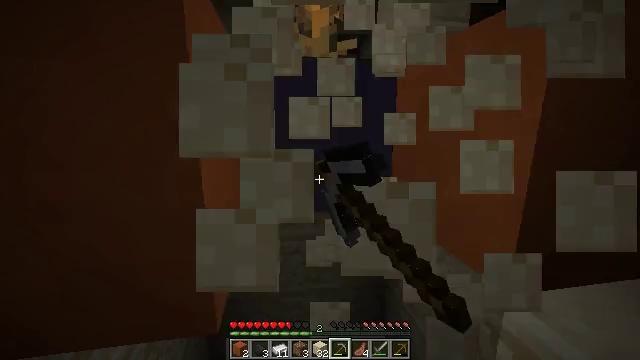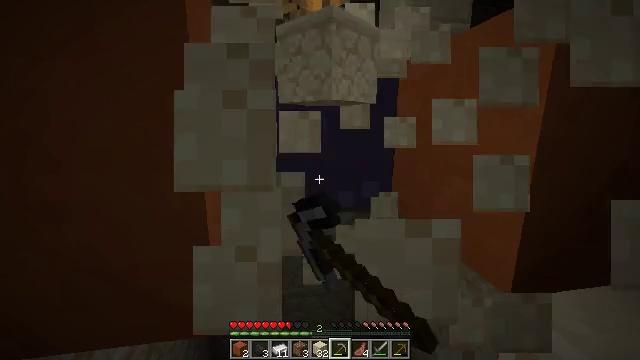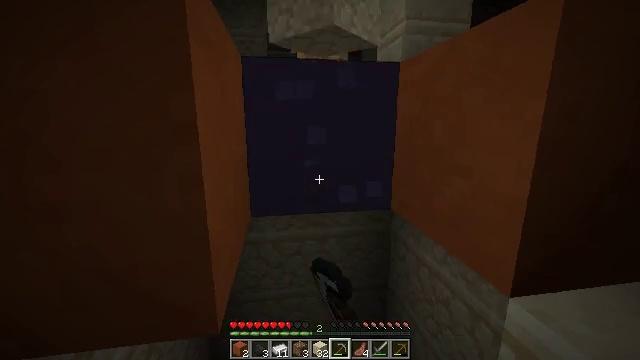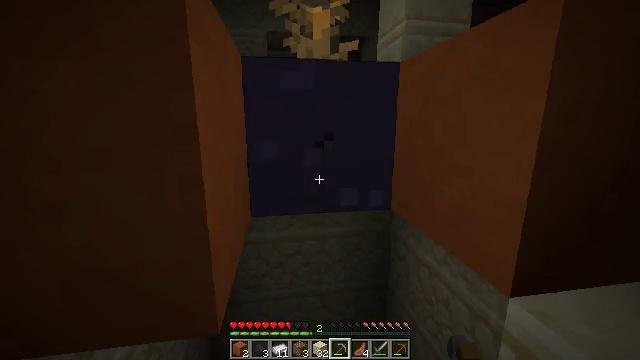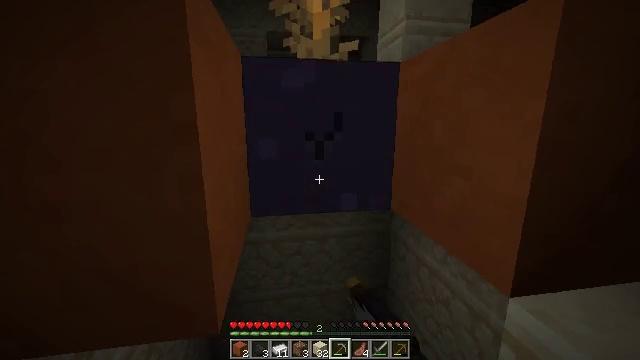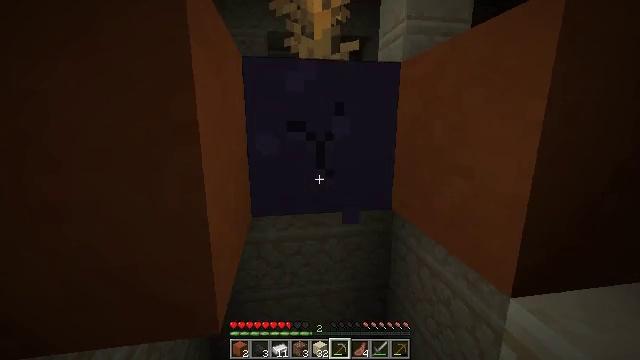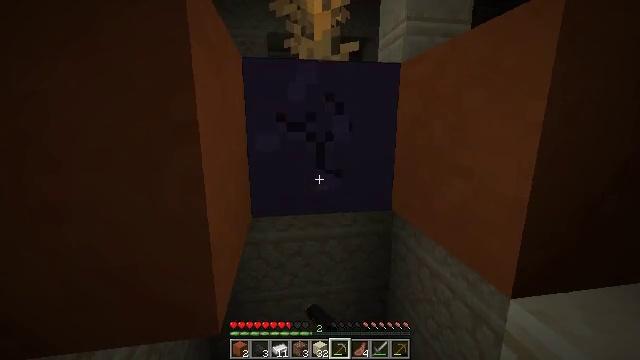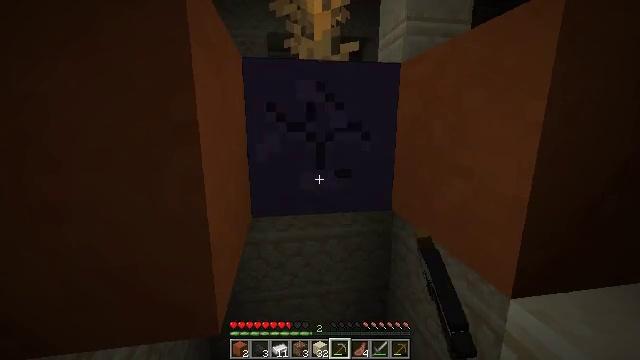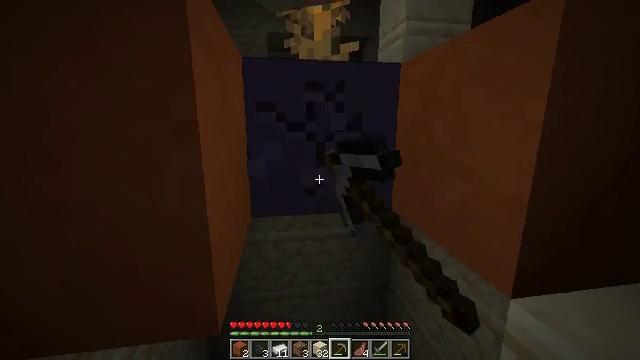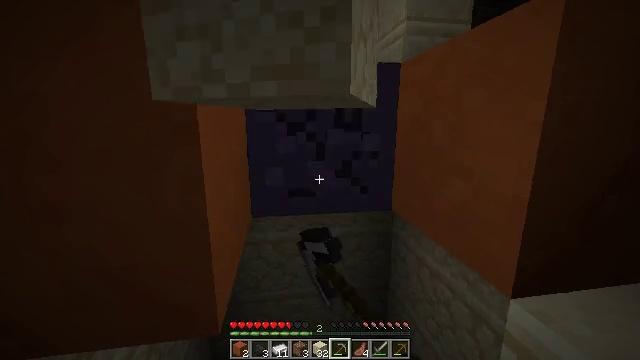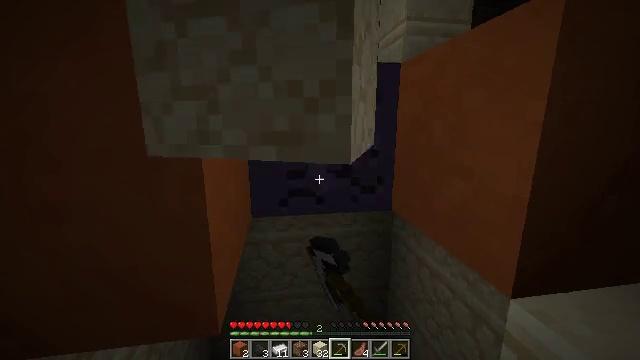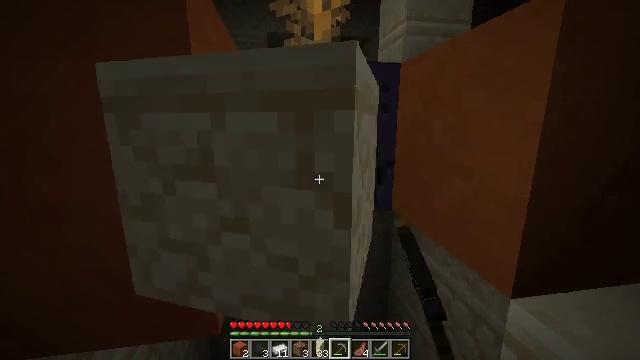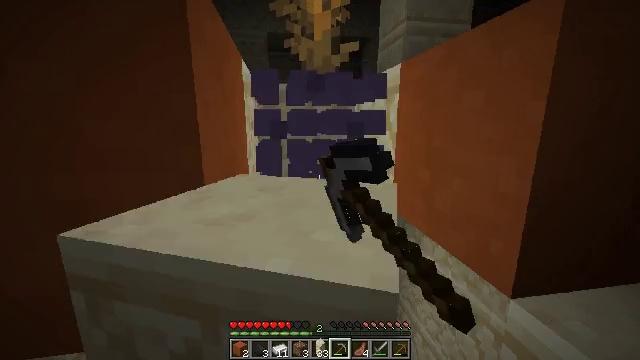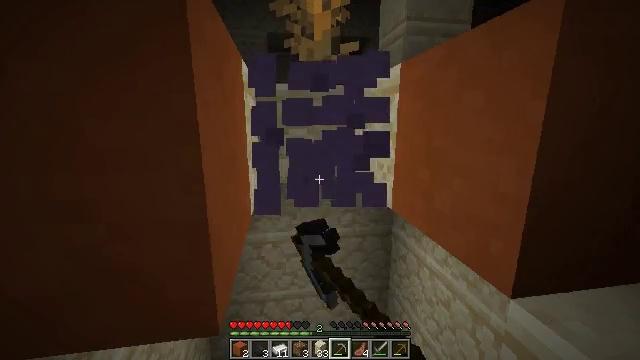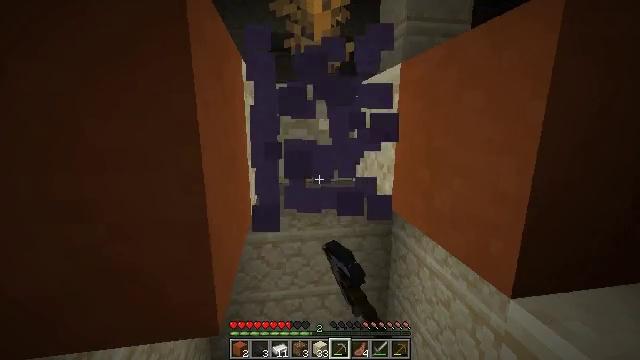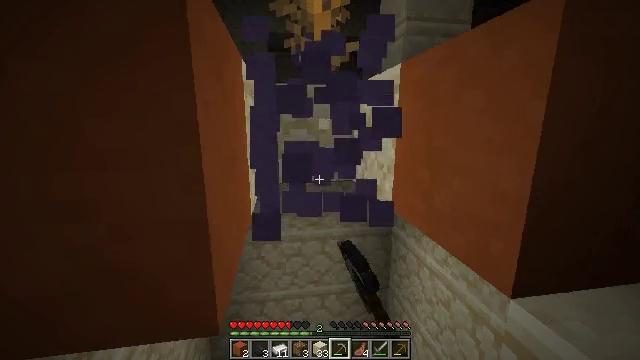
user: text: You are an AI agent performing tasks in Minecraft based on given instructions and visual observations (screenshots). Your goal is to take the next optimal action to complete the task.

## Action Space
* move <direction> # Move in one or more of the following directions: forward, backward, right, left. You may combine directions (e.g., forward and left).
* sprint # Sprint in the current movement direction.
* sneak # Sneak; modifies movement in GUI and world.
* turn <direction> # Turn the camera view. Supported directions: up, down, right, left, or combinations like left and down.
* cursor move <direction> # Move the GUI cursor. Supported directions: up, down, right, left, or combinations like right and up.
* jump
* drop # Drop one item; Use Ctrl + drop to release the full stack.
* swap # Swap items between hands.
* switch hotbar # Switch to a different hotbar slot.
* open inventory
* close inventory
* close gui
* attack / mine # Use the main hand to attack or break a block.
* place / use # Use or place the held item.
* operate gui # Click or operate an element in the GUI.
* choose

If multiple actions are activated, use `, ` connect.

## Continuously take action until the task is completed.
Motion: motion action
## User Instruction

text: Collect blue terracotta from structures.
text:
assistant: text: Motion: attack / mine
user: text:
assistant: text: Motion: attack / mine
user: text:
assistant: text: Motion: attack / mine
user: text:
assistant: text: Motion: attack / mine
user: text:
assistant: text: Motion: attack / mine
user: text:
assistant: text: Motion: attack / mine
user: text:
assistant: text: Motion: attack / mine
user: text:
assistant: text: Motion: attack / mine
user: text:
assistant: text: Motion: attack / mine
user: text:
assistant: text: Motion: attack / mine
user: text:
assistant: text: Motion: attack / mine
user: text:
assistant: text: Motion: attack / mine
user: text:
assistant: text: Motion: attack / mine
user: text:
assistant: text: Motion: attack / mine
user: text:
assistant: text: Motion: no_op
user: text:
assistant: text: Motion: no_op
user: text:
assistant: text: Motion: no_op